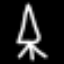
Label: The Eiffel Tower